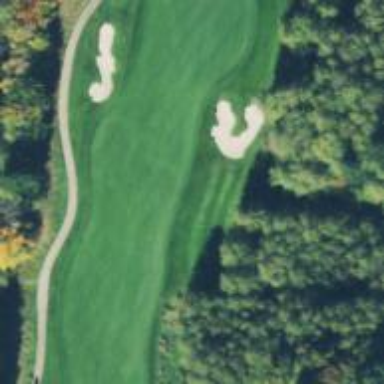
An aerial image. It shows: View of golf hole.